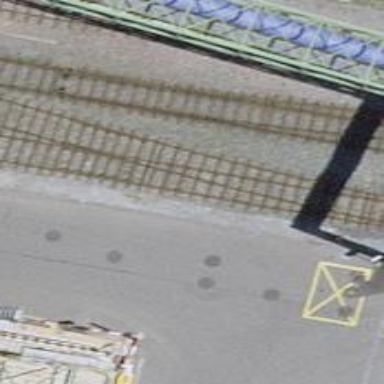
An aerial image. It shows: Rail spur service.